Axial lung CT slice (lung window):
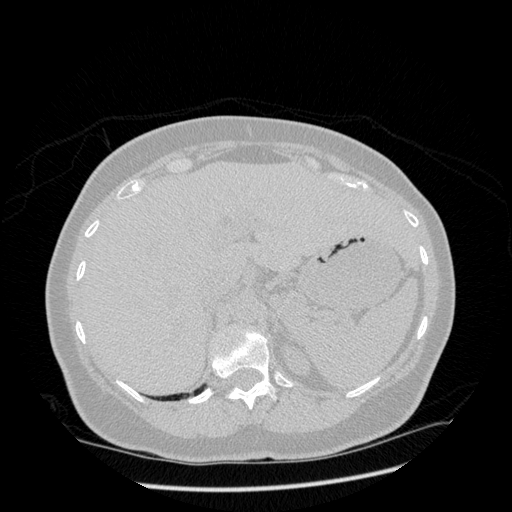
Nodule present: no